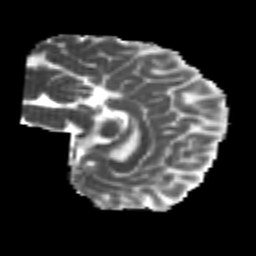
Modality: MD
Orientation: sagittal
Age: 22
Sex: female
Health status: healthy
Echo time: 0.074 s